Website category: movie
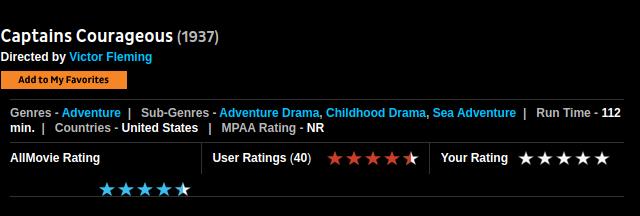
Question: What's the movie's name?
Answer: Captains Courageous

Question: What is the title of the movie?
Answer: Captains Courageous

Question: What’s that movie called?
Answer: Captains Courageous

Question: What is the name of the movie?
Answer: Captains Courageous

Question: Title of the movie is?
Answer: Captains Courageous

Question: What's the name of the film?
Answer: Captains Courageous

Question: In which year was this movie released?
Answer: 1937

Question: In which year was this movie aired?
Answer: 1937

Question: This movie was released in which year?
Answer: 1937

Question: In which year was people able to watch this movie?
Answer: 1937

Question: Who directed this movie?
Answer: Victor Fleming

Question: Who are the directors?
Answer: Victor Fleming

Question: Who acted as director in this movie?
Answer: Victor Fleming

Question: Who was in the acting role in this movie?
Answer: Victor Fleming

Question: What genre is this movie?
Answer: Adventure

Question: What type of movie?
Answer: Adventure

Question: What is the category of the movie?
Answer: Adventure

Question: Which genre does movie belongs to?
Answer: Adventure

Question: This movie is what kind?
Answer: Adventure

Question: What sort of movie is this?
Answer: Adventure

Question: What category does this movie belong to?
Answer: Adventure

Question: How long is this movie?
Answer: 112 min.

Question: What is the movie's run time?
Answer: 112 min.

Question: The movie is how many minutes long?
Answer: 112 min.

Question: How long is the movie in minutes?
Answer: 112 min.

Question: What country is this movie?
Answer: United States

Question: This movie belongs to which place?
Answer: United States

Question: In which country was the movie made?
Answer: United States

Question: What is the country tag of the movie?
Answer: United States

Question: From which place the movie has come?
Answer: United States